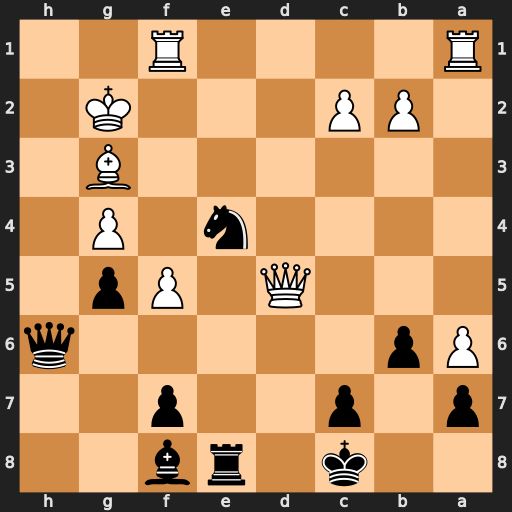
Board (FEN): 2k1rb2/p1p2p2/Pp5q/3Q1Pp1/4n1P1/6B1/1PP3K1/R4R2
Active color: b
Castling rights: -
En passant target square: -
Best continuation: Nxg3 Rae1 Ne2